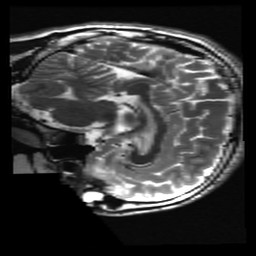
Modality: T2w
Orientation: sagittal
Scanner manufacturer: ge
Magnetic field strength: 3 T
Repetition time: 5 s
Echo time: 0.101 s